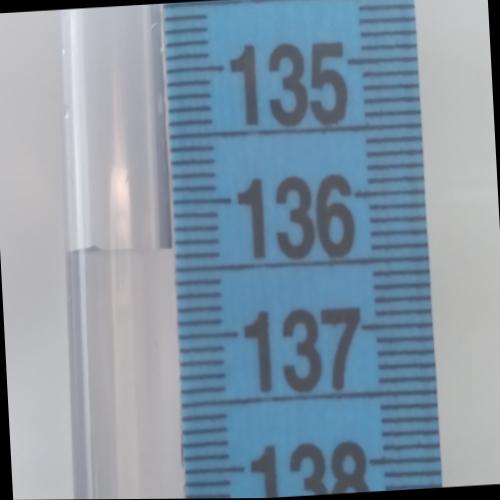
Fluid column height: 136.3 cm